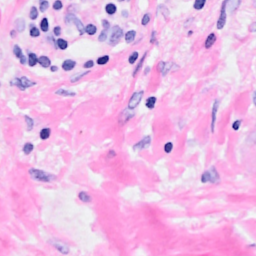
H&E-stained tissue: Breast